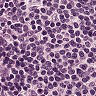
Metastatic tissue present: no